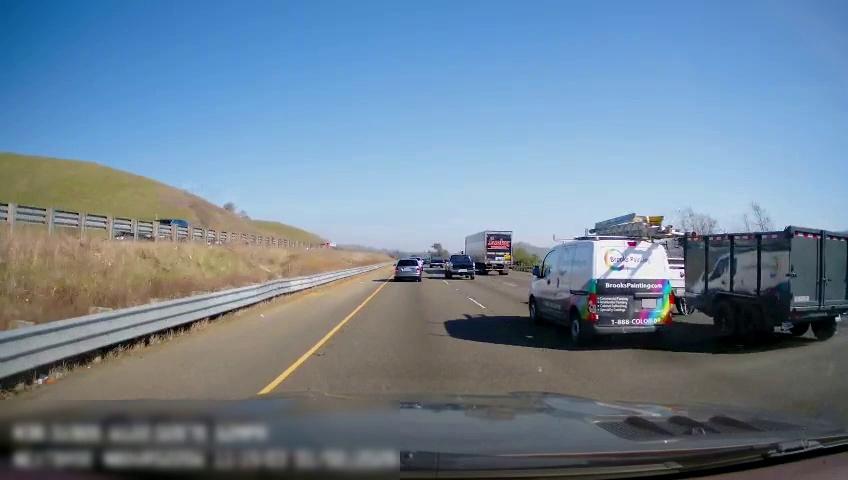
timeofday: Day
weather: Sunny
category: Drivable Space
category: Vehicles | Car
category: Vehicles | SUV
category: Vehicles | Truck
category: Vehicles | Truck
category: Vehicles | Truck
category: Vehicles | SUV
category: Vehicles | Truck
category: Vehicles | Truck
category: Vehicles | Other LV
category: Vehicles | Van
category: Vehicles | SUV
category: Lanes | Current Lane
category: Lanes | Current Lane
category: Lanes | Alternate Lane